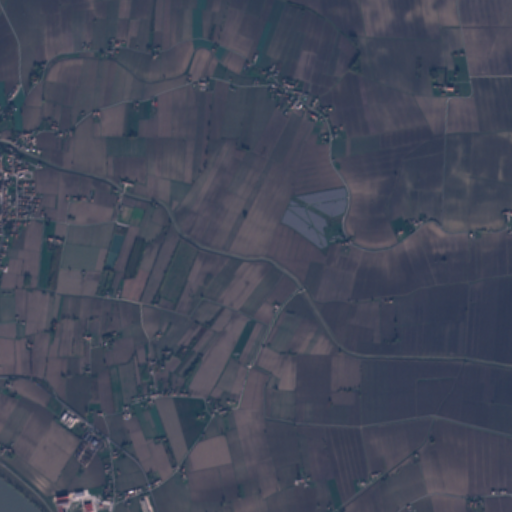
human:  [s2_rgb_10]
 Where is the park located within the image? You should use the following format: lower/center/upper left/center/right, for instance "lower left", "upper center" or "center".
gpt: The park is located in the center left of the image.
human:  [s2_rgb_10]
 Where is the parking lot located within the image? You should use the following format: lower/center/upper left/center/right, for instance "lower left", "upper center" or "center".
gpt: The parking lot is located in the upper left of the image.
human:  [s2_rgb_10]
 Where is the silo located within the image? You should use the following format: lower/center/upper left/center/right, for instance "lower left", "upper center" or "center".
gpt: The silo is located in the lower left of the image.
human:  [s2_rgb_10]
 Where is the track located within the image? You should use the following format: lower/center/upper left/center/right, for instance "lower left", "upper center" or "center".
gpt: The track is located in the center left of the image.
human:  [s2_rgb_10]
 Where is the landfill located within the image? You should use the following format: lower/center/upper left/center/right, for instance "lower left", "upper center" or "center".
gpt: There is no landfill in the image.